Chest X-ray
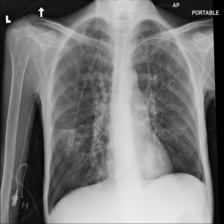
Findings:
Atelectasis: negative
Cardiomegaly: negative
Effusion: negative
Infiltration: negative
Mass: negative
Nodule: negative
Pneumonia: negative
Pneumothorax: negative
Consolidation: negative
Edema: negative
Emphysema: negative
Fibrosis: negative
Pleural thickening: negative
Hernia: negative